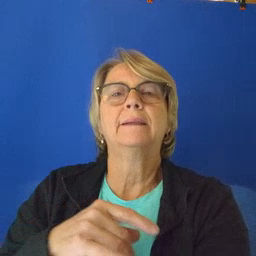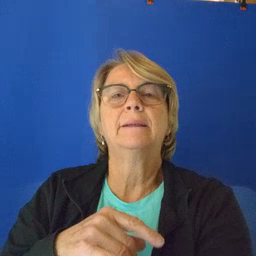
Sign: like